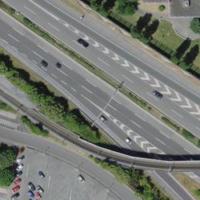
EUNIS habitat code: 57
Species observed at this site:
Orchis anthropophora